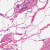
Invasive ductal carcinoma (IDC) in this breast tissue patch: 0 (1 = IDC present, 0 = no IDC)